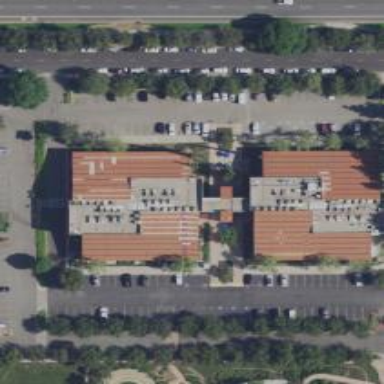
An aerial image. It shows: Clinic building providing healthcare services.